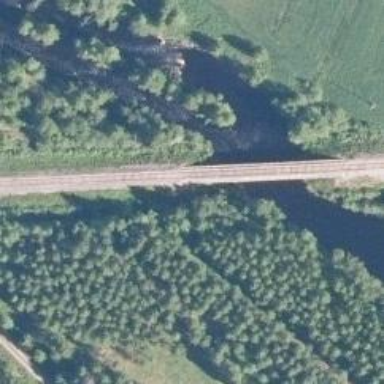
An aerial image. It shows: Railway bridge.